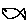
Label: fish